Interaction volume radius: 5 \u00c5
Interaction volume height: 45 \u00c5
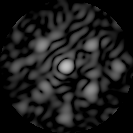
Disorder parameter: 0.5418